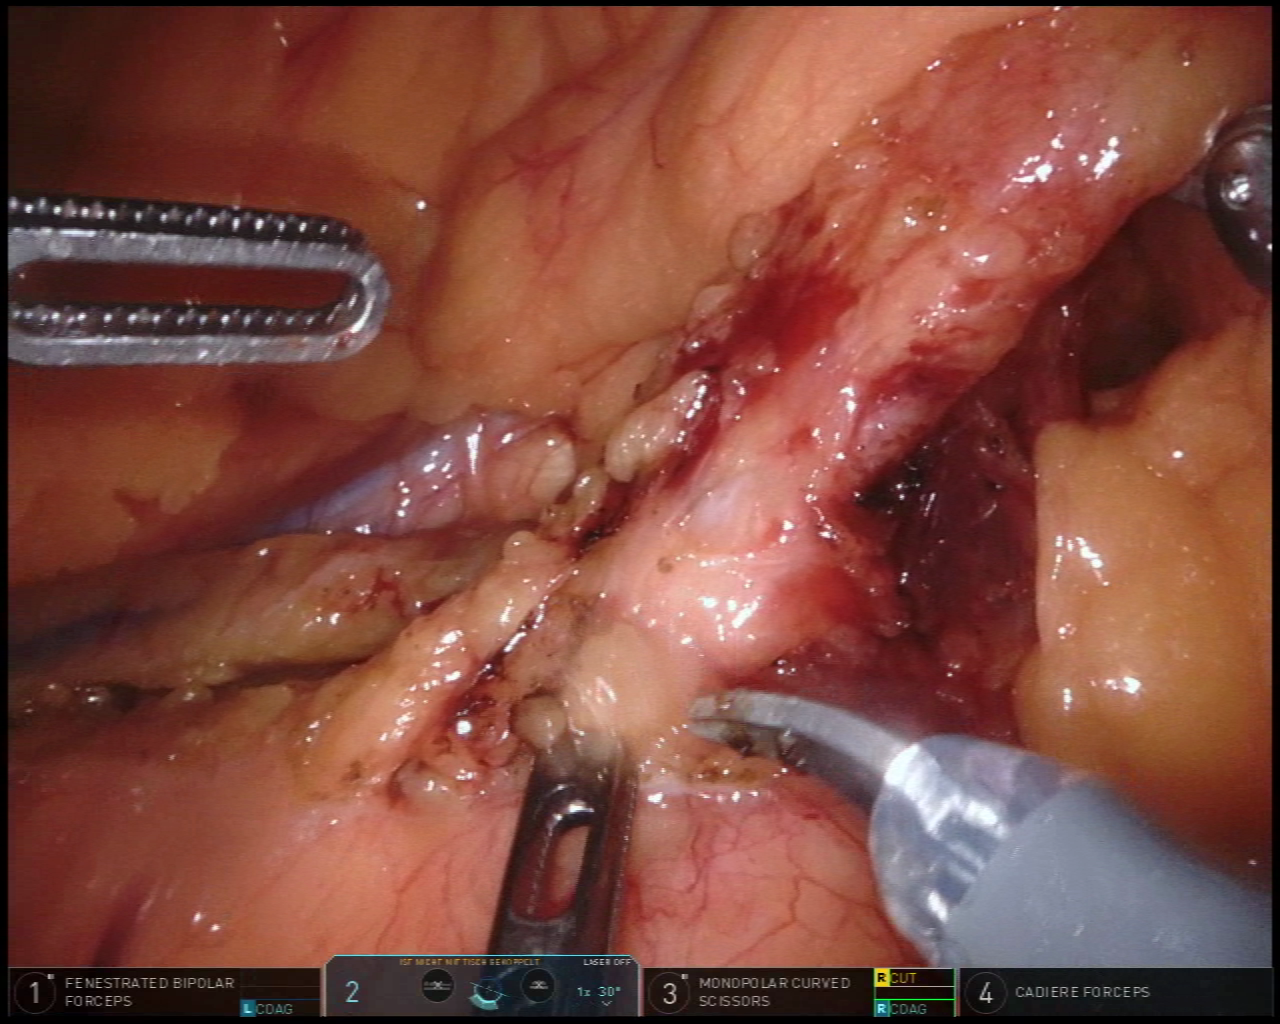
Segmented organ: intestinal_veins
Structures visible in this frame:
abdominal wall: no
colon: no
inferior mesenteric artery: yes
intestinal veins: yes
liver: no
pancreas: no
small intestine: no
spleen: no
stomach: no
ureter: no
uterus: no
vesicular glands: no